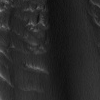
Atmospheric dust classification: not_dusty